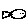
Label: fish